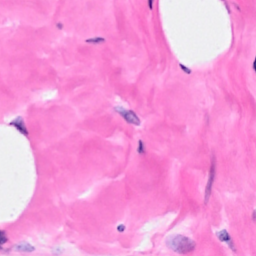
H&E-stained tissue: Breast